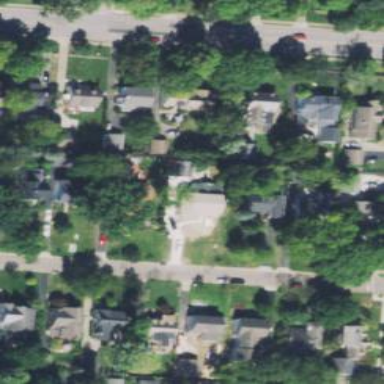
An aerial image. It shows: Residential driveway used as service road.